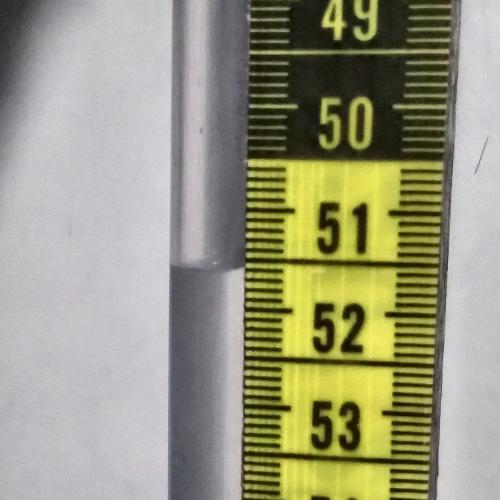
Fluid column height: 51.6 cm